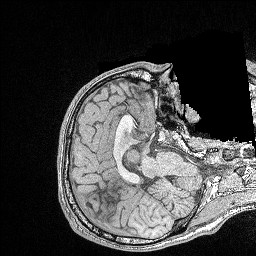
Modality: FLASH
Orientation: axial
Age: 26
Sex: male